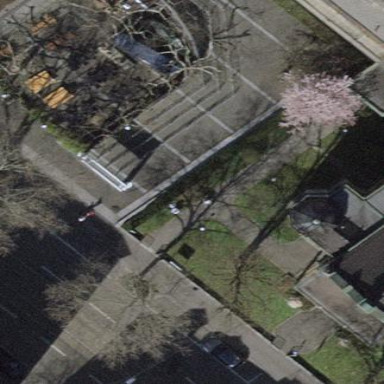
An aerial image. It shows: Parking lane designated for parking.